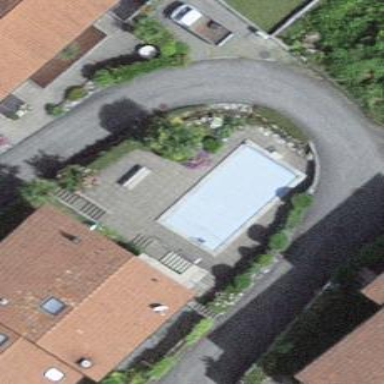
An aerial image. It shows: Outdoor swimming pool in leisure land.